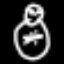
Label: frog